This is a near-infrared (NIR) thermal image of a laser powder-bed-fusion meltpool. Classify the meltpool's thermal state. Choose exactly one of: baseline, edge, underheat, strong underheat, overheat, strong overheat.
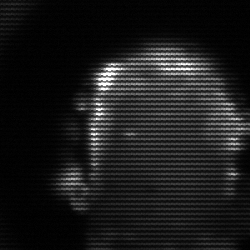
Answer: baseline